Question: Can someone help me to set up a layout for the module and set up a layout for the module ? . In the image below you can see my folder structure:

This is the content of my module.config.php from the administration module:
'''
<?php
return array(
'controllers' => array(
'invokables' => array(
'Administration\Controller\Admin' => 'Administration\Controller\AdminController',
),
),
// The following section is new and should be added to your file
'router' => array(
'routes' => array(
'album' => array(
'type' => 'segment',
'options' => array(
'route' => '/administration[/:action][/:id]',
'constraints' => array(
'action' => '[a-zA-Z][a-zA-Z0-9_-]*',
'id' => '[0-9]+',
),
'defaults' => array(
'controller' => 'Administration\Controller\Admin',
'action' => 'index',
),
),
),
),
),
'view_manager' => array(
//'base_path' => 'http://www.attila-naghi.com/',
'display_not_found_reason' => true,
'display_exceptions' => true,
'doctype' => 'HTML5',
'not_found_template' => 'error/404',
'exception_template' => 'error/index',
'template_map' => array(
'layout/layout' => __DIR__ . '/../view/layout/layout2.phtml',
// 'administration/admin/index' => __DIR__ . '/../view/administration/admin/index.phtml',
// 'error/404' => __DIR__ . '/../view/error/404.phtml',
// 'error/index' => __DIR__ . '/../view/error/index.phtml',
'''
),
'template_path_stack' => array(
. '/../view',
),
),
)
?>
here i set up the layout. But for some reason if i access the module, it loads the layout from the module. WHY ?
this is the content of the module.config.php file from the module:
'''
return array(
'router' => array(
'routes' => array(
'home' => array(
'type' => 'Zend\Mvc\Router\Http\Literal',
'options' => array(
'route' => '/',
'defaults' => array(
'controller' => 'Application\Controller\Index',
'action' => 'index',
),
),
'may_terminate' => true,
'child_routes' => array(
'default' => array(
'type' => 'Segment',
'options' => array(
'route' => '[:controller[/:action]][/:param1]',
'constraints' => array(
'controller' => '[a-zA-Z][a-zA-Z0-9_-]*',
'action' => '[a-zA-Z][a-zA-Z0-9_-]*'
),
'defaults' => array(
'action' => 'index',
'__NAMESPACE__' => 'Application\Controller',
// 'param1' => 'tralala'
)
)
)
)
),
),
),
'service_manager' => array(
'abstract_factories' => array(
'Zend\Cache\Service\StorageCacheAbstractServiceFactory',
'Zend\Log\LoggerAbstractServiceFactory',
),
'aliases' => array(
'translator' => 'MvcTranslator',
),
),
'translator' => array(
'locale' => 'en_US',
'translation_file_patterns' => array(
array(
'type' => 'gettext',
'base_dir' => __DIR__ . '/../language',
'pattern' => '%s.mo',
),
),
),
'controllers' => array(
'invokables' => array(
'Application\Controller\Index' => 'Application\Controller\IndexController',
'Application\Controller\Create' => 'Application\Controller\CreateController',
'Application\Controller\Blog' => 'Application\Controller\BlogController',
'Application\Controller\Portofolio' => 'Application\Controller\PortofolioController',
'Application\Controller\User' => 'Application\Controller\UserController',
),
),
'view_manager' => array(
'base_path' => 'http://www.attila-naghi.com/',
'display_not_found_reason' => true,
'display_exceptions' => true,
'doctype' => 'HTML5',
'not_found_template' => 'error/404',
'exception_template' => 'error/index',
'template_map' => array(
'layout/layout' => __DIR__ . '/../view/layout/layout.phtml',
'application/index/index' => __DIR__ . '/../view/application/index/index.phtml',
'error/404' => __DIR__ . '/../view/error/404.phtml',
'error/index' => __DIR__ . '/../view/error/index.phtml',
),
'template_path_stack' => array(
__DIR__ . '/../view',
),
),
// Placeholder for console routes
'console' => array(
'router' => array(
'routes' => array(
),
),
),
);
'''
and this is the application.config.file content:
'''
return array(
// This should be an array of module namespaces used in the application.
'modules' => array(
'Application',
'Administration'
),
......
'''
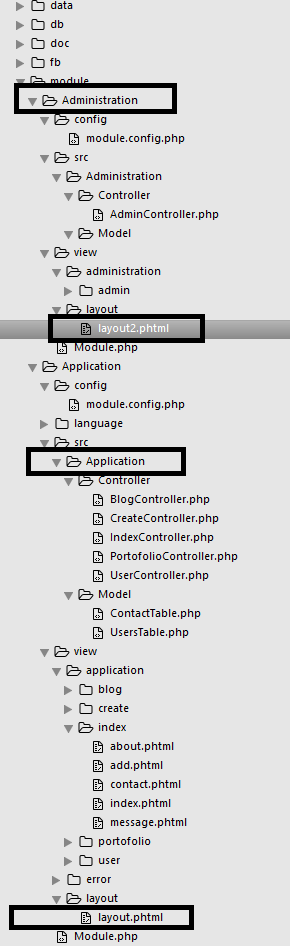
Answer: I have recently found a way to do it (someone else's solution).
Add this to your module.config.php (in my case the module is called Album, this is based on the demo application of ZF2):
'''
'module_layouts' => array(
'Album' => 'layout/layout.phtml'
),
'''
The other necessary change needs to be done in the main Module.php file (add this onBootstrap method there and edit as may be needed):
'''
public function onBootstrap($e) {
$e->getApplication()
->getEventManager()
->getSharedManager()
->attach('Zend\Mvc\Controller\AbstractController', 'dispatch',
function($e) {
$controller = $e->getTarget();
$controllerClass = get_class($controller);
$moduleNamespace = substr($controllerClass, 0, strpos($controllerClass, '\'));
$config = $e->getApplication()->getServiceManager()->get('config');
if (isset($config['module_layouts'][$moduleNamespace])) {
$controller->layout($config['module_layouts'][$moduleNamespace]);
}
}, 100);
}
'''